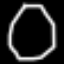
Label: octagon